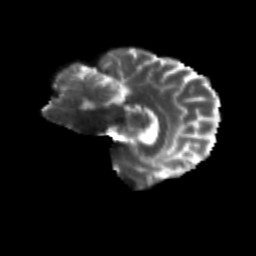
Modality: T2w
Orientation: sagittal
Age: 54
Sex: female
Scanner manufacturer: siemens
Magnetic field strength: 3 T
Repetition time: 4.71 s
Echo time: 0.0906 s